You are looking at a signal-to-image encoding: consecutive vibration samples arranged as the rows of a grayscale square. Based on the visible evidence, which condition applies: normal, inner_race, outer_race, ball?
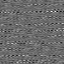
Answer: outer_race